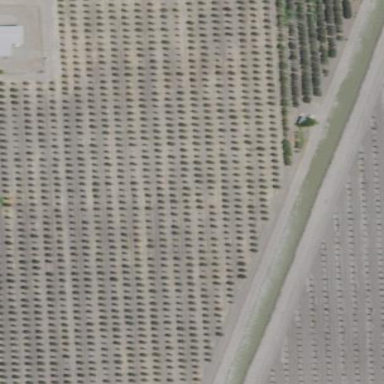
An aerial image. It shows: Orchard filled with pomegranate trees.